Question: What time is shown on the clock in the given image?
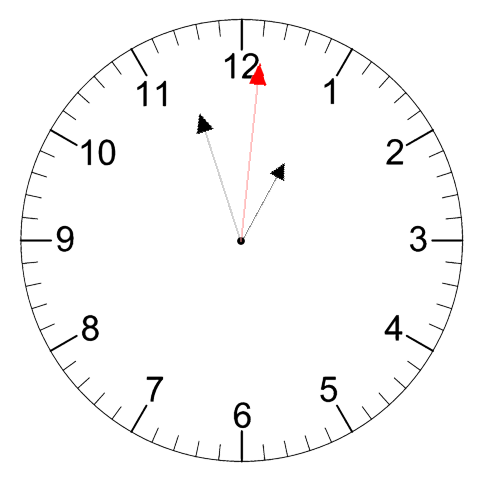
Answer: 12:57:01